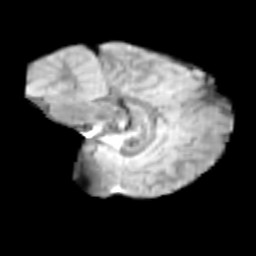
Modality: T2w
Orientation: sagittal
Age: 11
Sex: male
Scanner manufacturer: siemens
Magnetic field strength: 3 T
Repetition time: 3.8 s
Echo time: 0.07 s